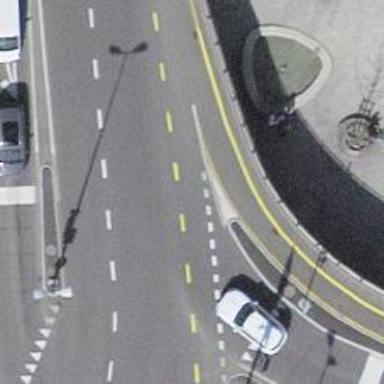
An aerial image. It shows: Public surveillance system is in place.